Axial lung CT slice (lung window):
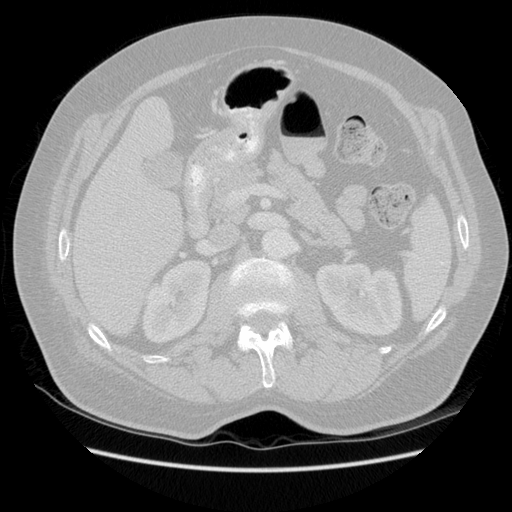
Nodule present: no